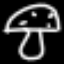
Label: mushroom